Question: If you look at the images, how can I "divide" page with 'iframe'like that ?

thank you
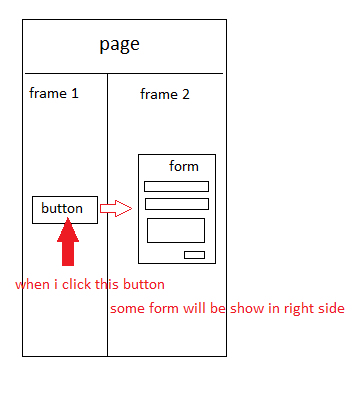
Answer: '''
<!DOCTYPE html>
<html lang="en">
<FRAMESET ROWS="30%,70%">
<FRAME SRC="Noname1.html" NAME="frm1" ID="frm1">
<FRAMESET COLS="25%,75%">
<FRAME SRC="Noname1.html" NAME="frm2" ID="frm2">
<FRAME SRC="Noname1.html" NAME="frm3" ID="frm3">
</FRAMESET>
</FRAMESET>
</html>
'''
Noname1.html
'''
<script type="text/javascript">
$(function() {
$('#test').click(function(){
alert('clicked');
});
$(window.parent.frm3.document).find('#test').click();
});
</script>
'''